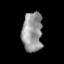
Tissue: lung
Cell type: Others
Senescence score: 0.1299
Nuclear area (px): 798
Mean DAPI intensity: 148.455